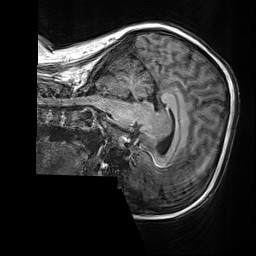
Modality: T1w
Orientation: sagittal
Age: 23
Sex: female
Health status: healthy
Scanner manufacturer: siemens
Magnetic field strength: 3 T
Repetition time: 2.5 s
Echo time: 0.00299 s